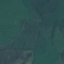
Land use / land cover: Pasture